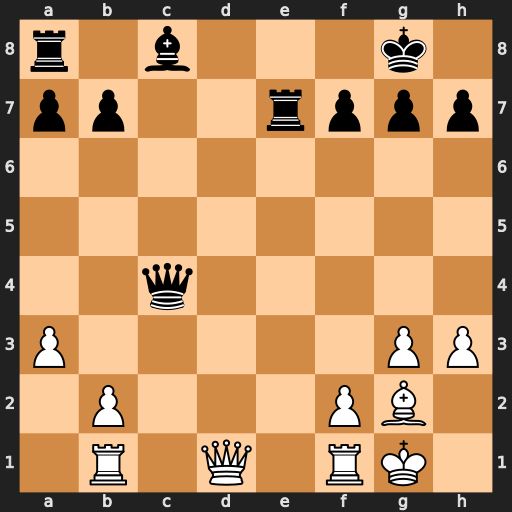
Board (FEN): r1b3k1/pp2rppp/8/8/2q5/P5PP/1P3PB1/1R1Q1RK1
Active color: w
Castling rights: -
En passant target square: -
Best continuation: Qd8+ Re8 Qxe8#